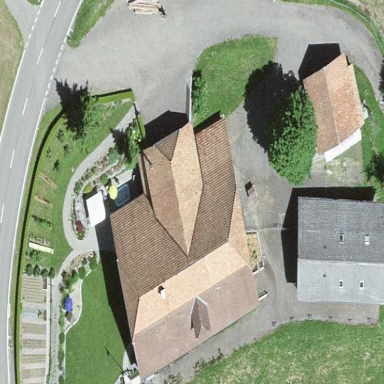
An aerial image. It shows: Farm building.